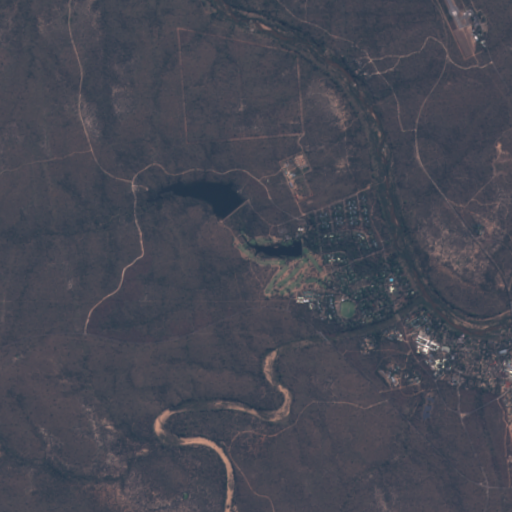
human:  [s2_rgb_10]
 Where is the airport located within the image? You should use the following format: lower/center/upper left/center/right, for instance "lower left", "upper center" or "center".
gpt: The airport is located in the upper right of the image.
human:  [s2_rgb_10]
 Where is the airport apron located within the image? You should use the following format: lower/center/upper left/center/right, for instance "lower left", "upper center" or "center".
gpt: The airport apron is located in the upper right of the image.
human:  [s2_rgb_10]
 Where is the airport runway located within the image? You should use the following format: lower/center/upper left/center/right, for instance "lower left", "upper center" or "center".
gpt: The airport runway is located in the upper right of the image.
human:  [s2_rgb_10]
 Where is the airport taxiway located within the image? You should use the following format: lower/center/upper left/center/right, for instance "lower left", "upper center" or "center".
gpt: The airport taxiway is located in the upper right of the image.
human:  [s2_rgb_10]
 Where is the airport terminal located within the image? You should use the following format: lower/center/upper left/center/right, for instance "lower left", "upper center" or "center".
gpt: The airport terminal is located in the upper right of the image.
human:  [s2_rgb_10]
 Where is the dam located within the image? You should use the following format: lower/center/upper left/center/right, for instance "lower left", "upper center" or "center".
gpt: The dam is located in the center of the image.
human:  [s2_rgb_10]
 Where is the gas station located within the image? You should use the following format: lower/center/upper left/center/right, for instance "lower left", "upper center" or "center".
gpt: The gas station is located in the lower right of the image.
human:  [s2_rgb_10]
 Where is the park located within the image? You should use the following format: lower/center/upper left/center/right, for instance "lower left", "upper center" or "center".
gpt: The park is located in the center right of the image.
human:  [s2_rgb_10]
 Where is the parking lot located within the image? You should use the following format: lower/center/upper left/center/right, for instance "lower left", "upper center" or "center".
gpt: There is no parking lot in the image.